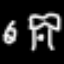
Label: palm tree